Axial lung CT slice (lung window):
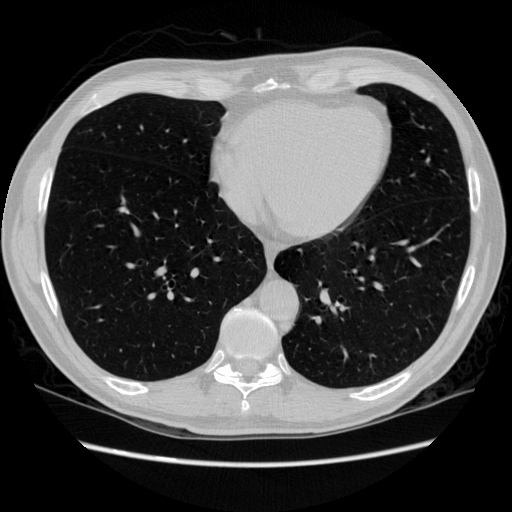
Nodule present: no